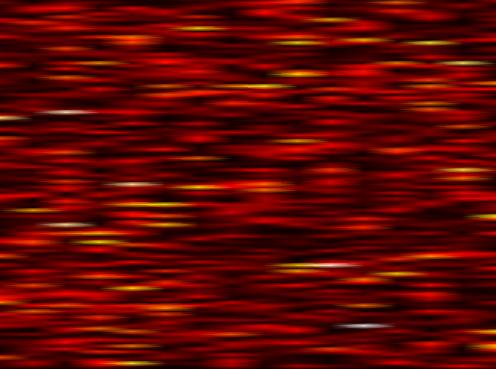
Label: WOLA